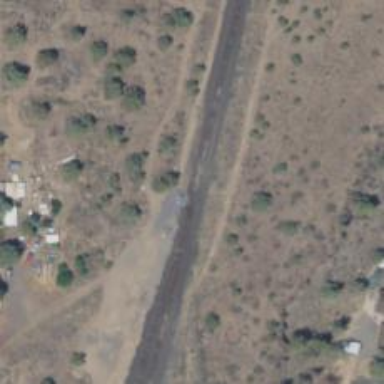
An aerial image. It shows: Railway track.